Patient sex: M
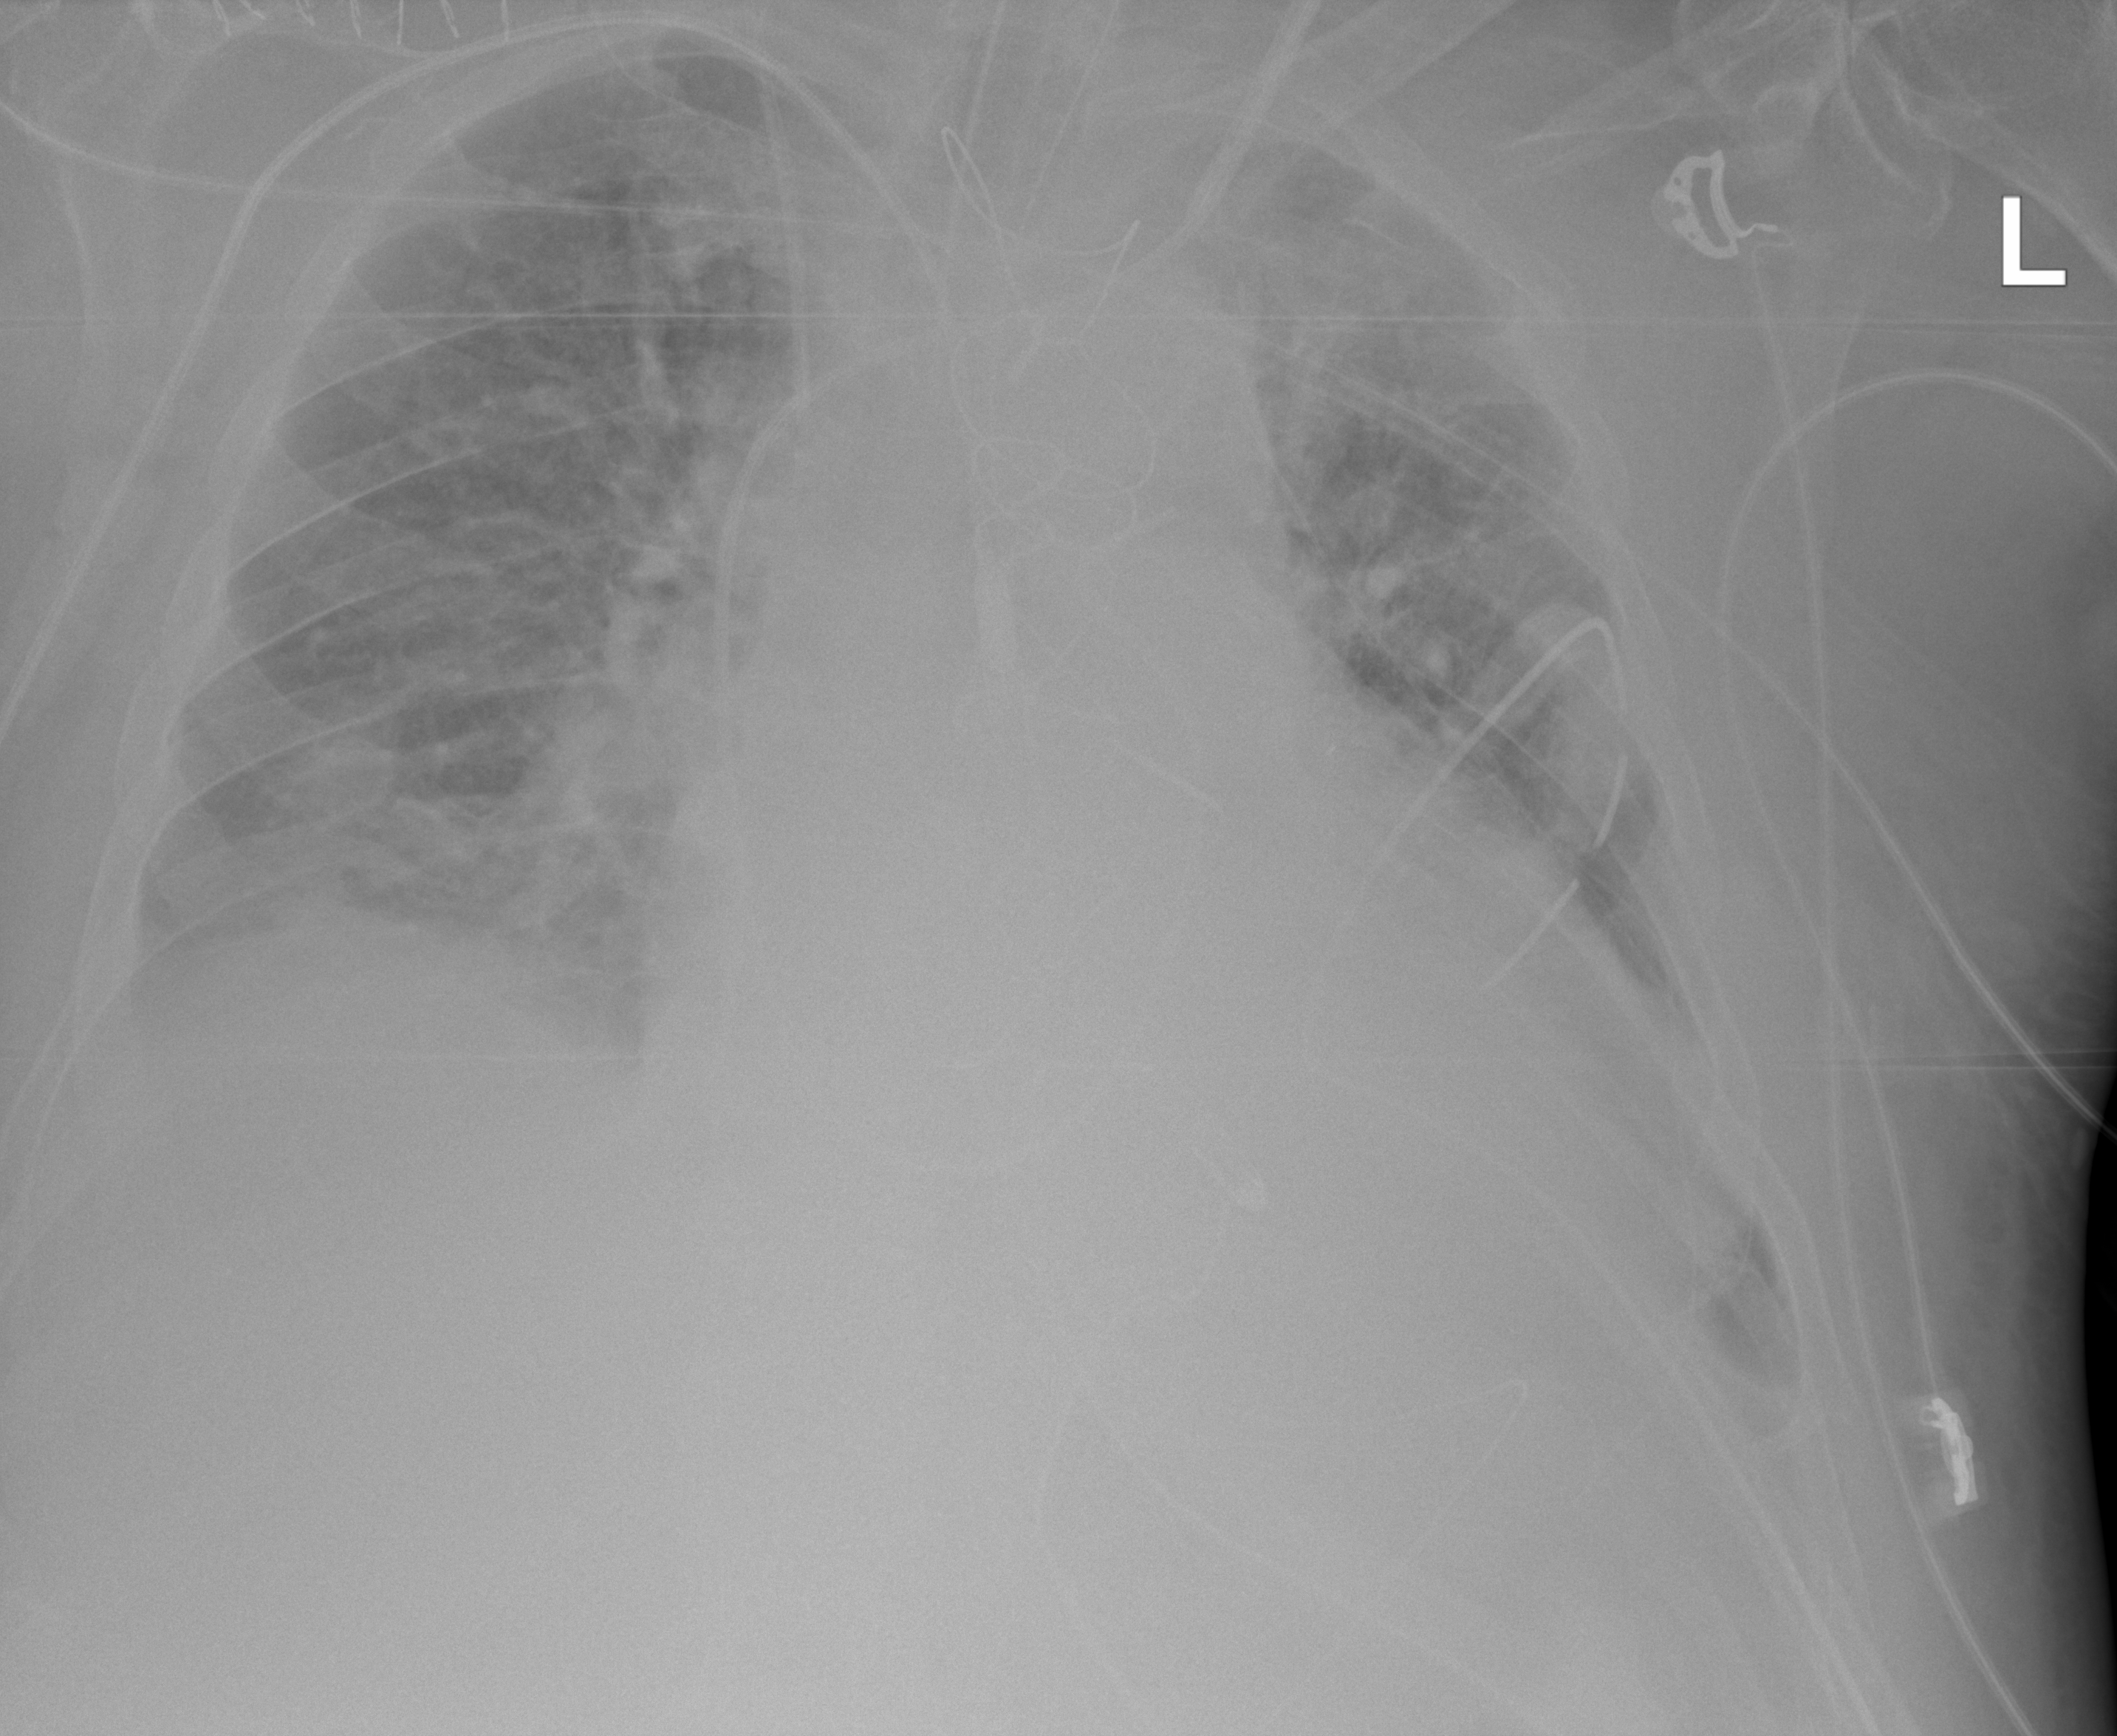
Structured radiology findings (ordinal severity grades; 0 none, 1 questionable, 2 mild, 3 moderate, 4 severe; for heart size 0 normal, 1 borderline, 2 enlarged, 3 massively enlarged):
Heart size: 2
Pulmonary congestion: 2
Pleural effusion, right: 1
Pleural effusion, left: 1
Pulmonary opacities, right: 2
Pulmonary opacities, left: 0
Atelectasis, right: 2
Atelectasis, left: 0